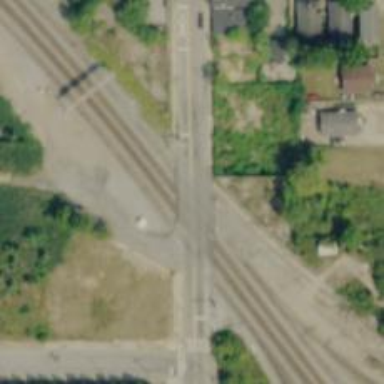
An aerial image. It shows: Level crossing with lights at the railway.